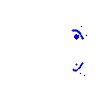
Particle: electron